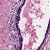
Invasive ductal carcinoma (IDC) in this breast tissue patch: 0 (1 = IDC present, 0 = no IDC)